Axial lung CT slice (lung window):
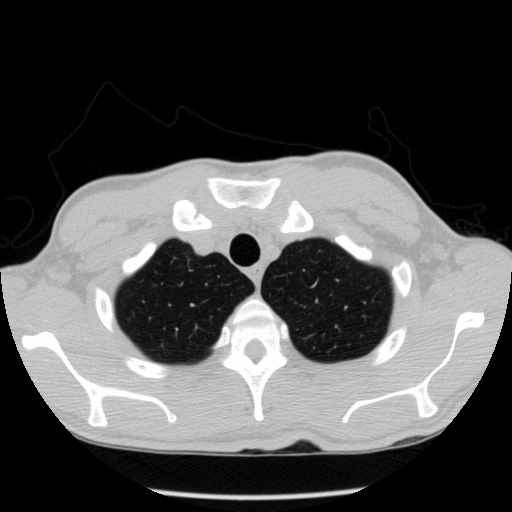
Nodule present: no